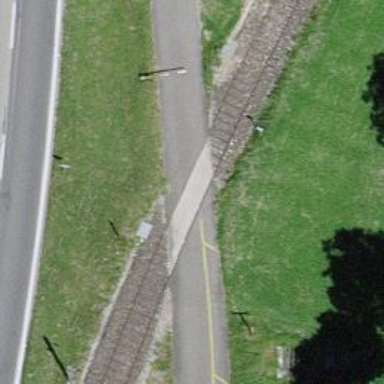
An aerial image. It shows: Level crossing with saltire marking.